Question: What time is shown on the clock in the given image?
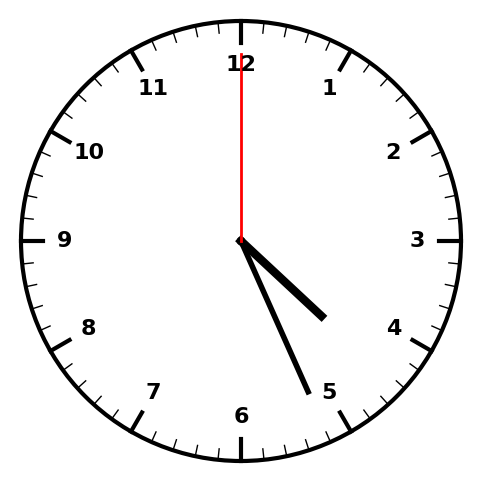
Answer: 04:26:00